Question: i am working on project which provides functionality of capturing image from any phone and upload it to websites server.
but i am facing problem while using iphone.
it shows "Choose from gallary" option as well when user clicks on Snap it button.
here is image:

Is it possible to disable this option ? how to disable this option from iphone whenever this website is used?
i want to remove option "Choose existing".
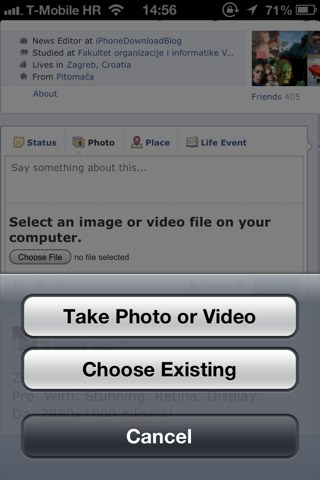
Answer: '''
UIImagePickerController *imagePickController=[[UIImagePickerController alloc]init];
//You can use isSourceTypeAvailable to check
if ([UIImagePickerController isSourceTypeAvailable:UIImagePickerControllerSourceTypeCamera])
{
imagePickController.sourceType=UIImagePickerControllerSourceTypeCamera;
imagePickController.showsCameraControls=YES;
// self.usingPopover = NO;
}
else if ([UIImagePickerController isSourceTypeAvailable:UIImagePickerControllerSourceTypePhotoLibrary]) {//Check PhotoLibrary available or not
imagePickController.sourceType=UIImagePickerControllerSourceTypePhotoLibrary;
imagePickController.sourceType = UIImagePickerControllerSourceTypePhotoLibrary;
}
else if ([UIImagePickerController isSourceTypeAvailable:UIImagePickerControllerSourceTypeSavedPhotosAlbum]) //Check front Camera available or not
imagePickController.sourceType=UIImagePickerControllerSourceTypeSavedPhotosAlbum;
//else //!!!!!!!!!!!exception
imagePickController.delegate=self;
imagePickController.allowsEditing=NO;
[self presentModalViewController:imagePickController animated:YES];
'''